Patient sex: M
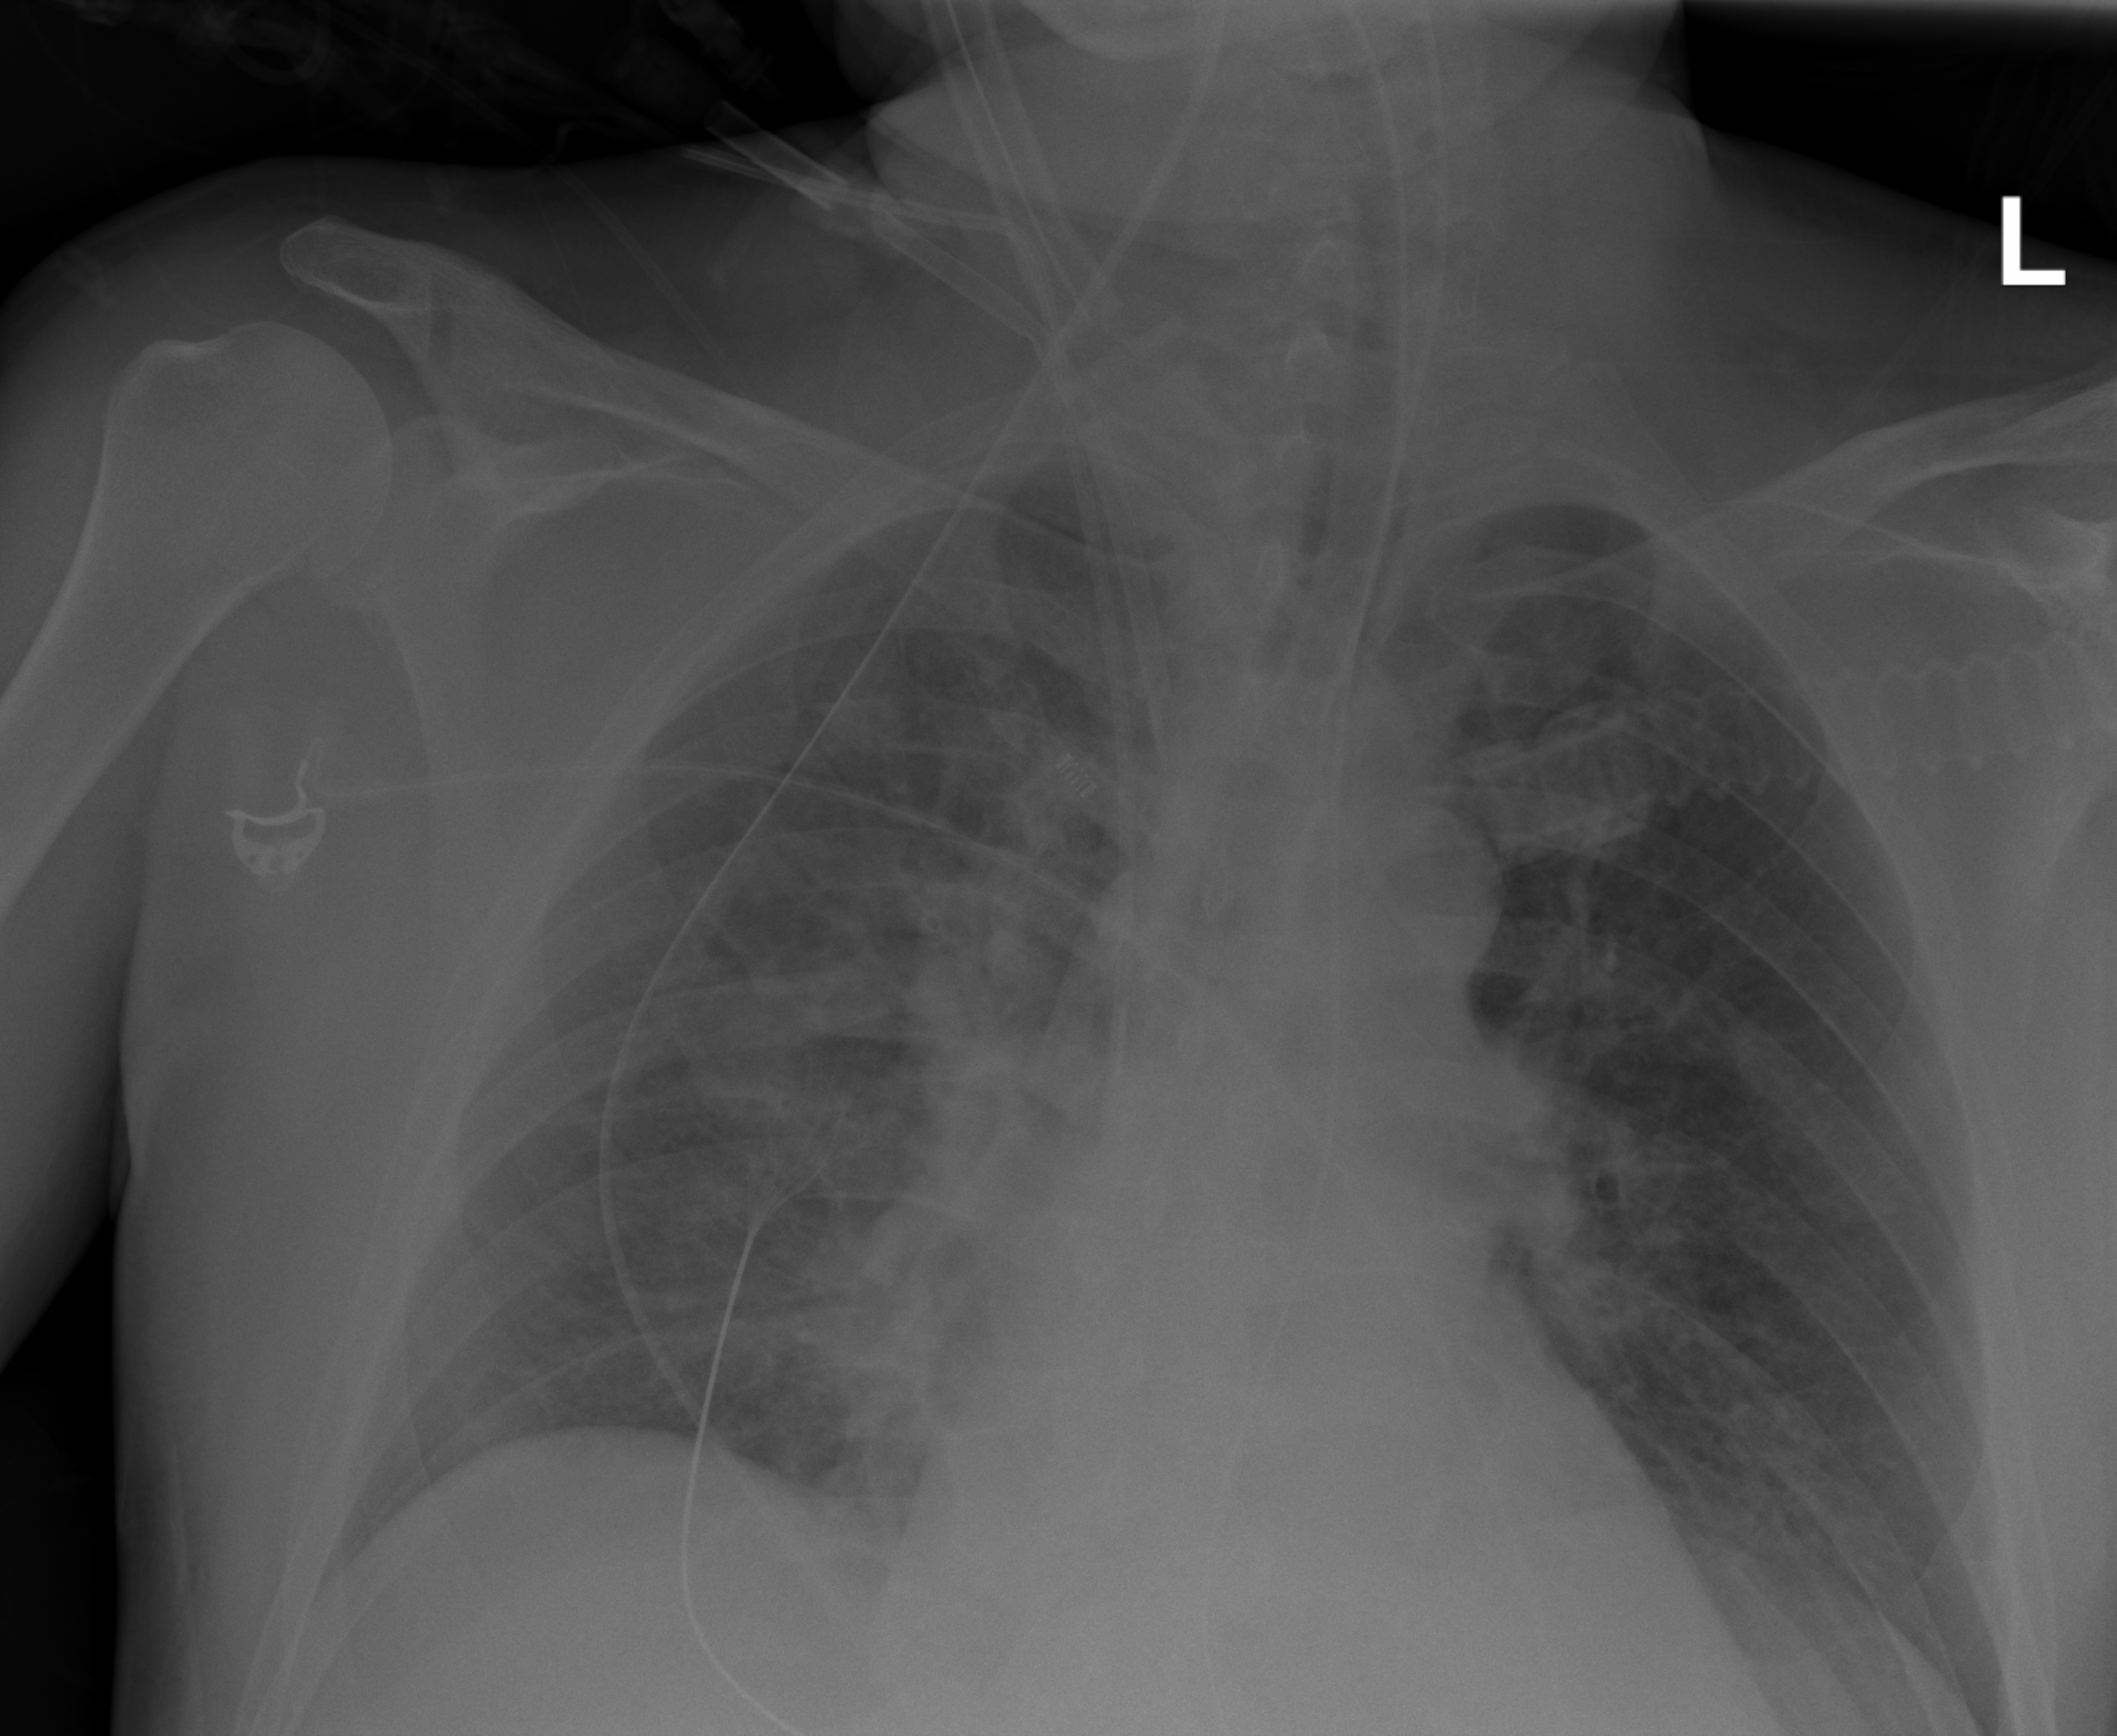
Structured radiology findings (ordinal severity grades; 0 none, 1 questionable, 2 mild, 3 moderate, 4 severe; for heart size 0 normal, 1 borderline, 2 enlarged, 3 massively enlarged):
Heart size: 2
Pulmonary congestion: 2
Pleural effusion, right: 0
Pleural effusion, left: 0
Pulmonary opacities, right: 3
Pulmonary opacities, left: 2
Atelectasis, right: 2
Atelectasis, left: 2